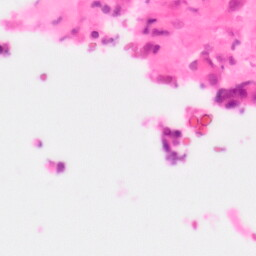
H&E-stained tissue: Colon